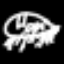
Label: hourglass